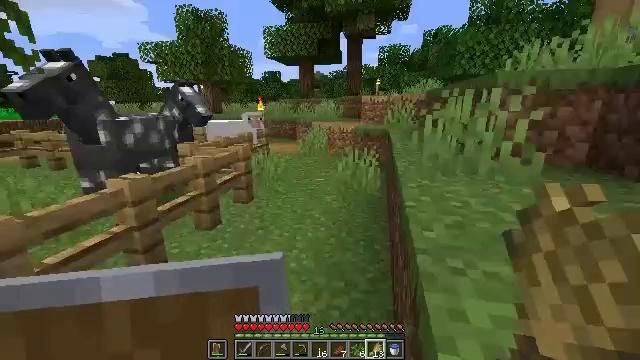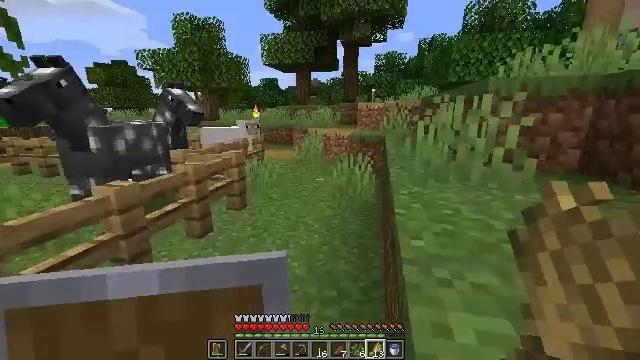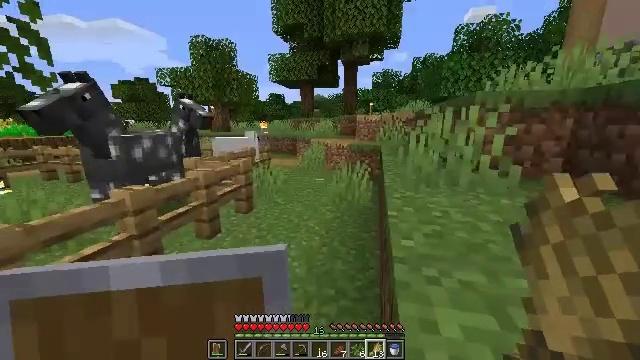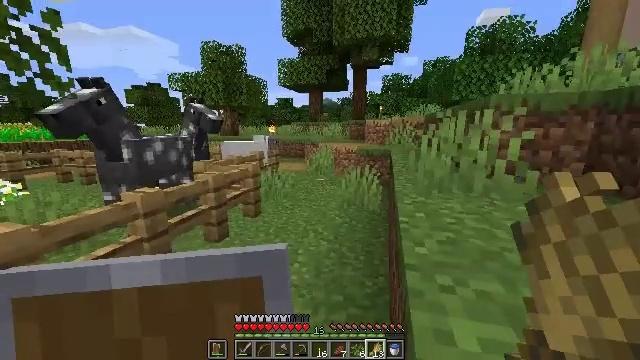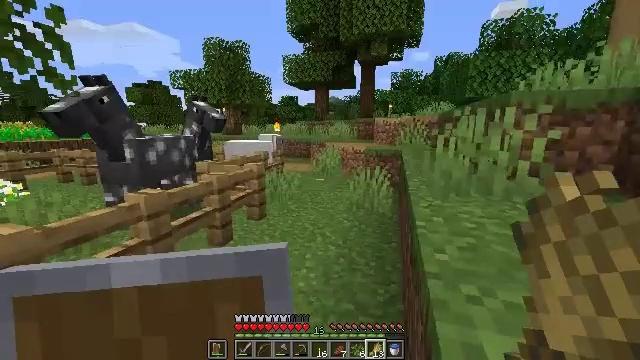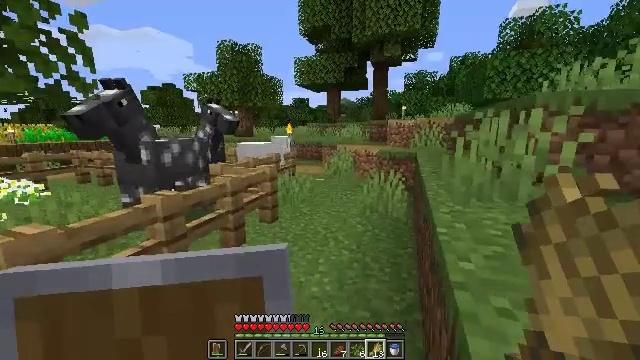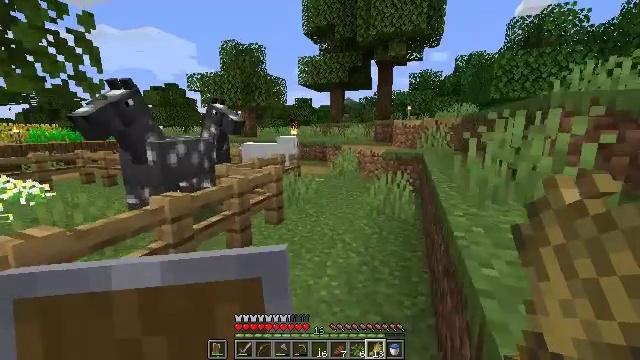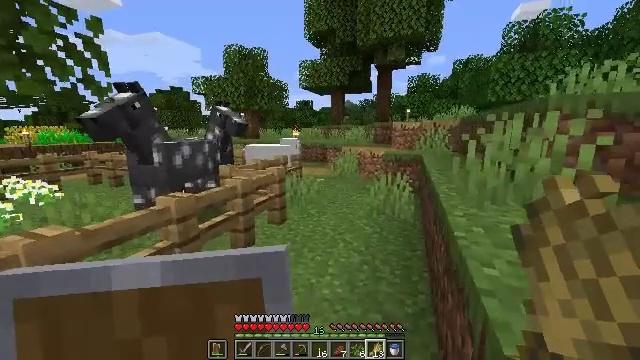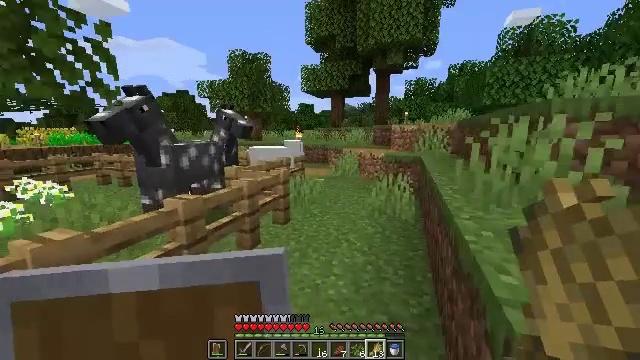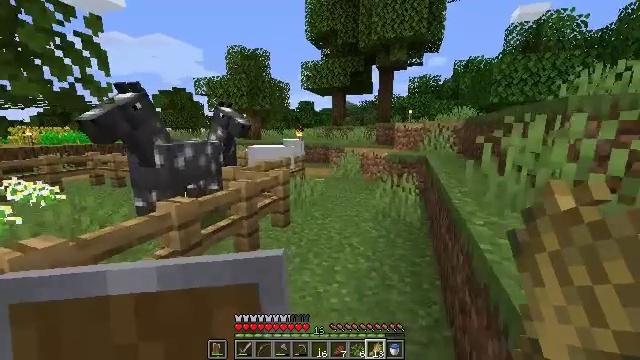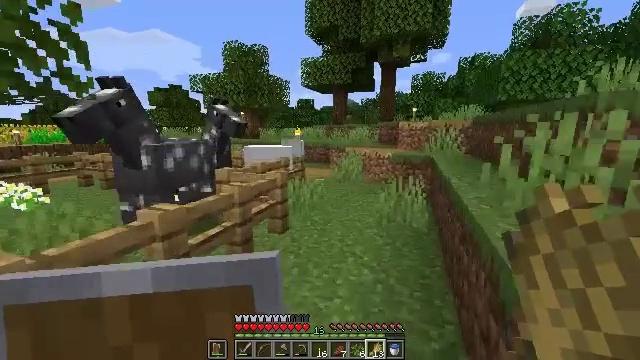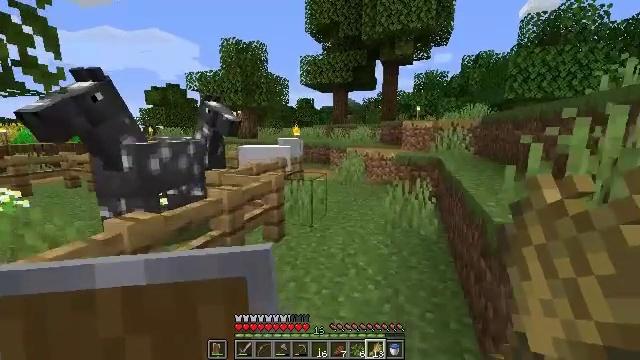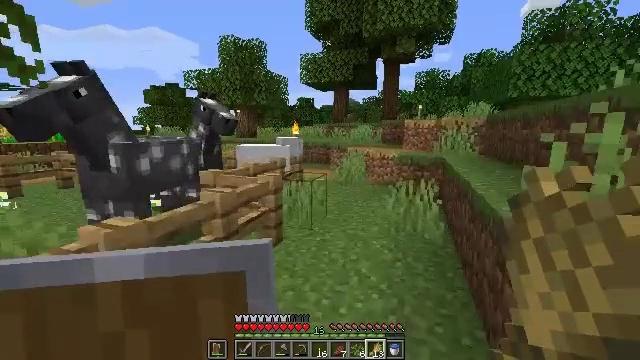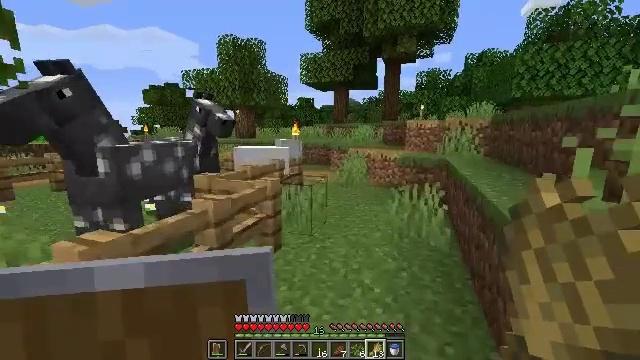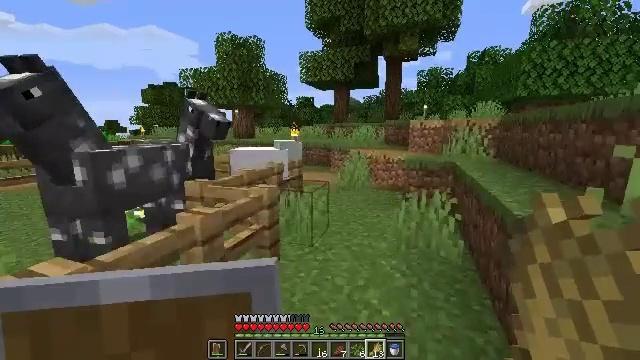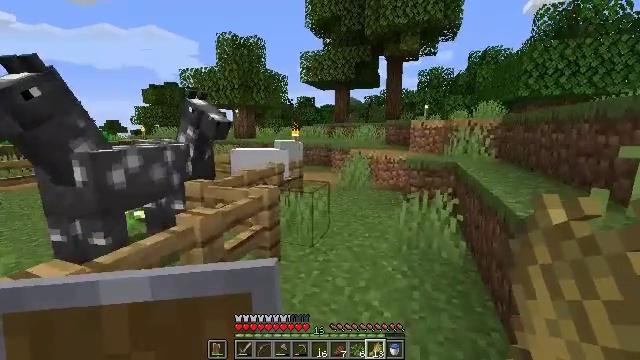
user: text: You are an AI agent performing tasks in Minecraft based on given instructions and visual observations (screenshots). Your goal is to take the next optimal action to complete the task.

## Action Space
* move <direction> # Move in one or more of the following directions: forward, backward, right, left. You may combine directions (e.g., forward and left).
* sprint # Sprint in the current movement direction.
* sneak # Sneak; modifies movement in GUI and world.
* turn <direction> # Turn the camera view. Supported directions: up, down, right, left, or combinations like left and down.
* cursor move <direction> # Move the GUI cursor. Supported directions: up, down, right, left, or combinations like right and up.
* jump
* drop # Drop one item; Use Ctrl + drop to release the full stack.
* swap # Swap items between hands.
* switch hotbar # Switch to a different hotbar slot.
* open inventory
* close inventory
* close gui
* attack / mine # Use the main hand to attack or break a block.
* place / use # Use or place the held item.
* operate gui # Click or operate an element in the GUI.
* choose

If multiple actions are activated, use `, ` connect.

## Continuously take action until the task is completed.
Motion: motion action
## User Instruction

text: Cut down the sugar cane stalks.
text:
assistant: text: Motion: move forward, sprint, turn up
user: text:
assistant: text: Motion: move forward, sprint, turn up
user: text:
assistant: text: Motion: move forward, sprint, turn left and up
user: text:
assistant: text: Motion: move forward, turn left
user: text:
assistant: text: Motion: move forward, turn left
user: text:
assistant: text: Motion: move forward
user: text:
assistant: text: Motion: move forward
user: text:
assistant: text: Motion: move forward
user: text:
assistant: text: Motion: move forward
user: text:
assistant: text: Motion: move forward
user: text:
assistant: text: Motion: move forward
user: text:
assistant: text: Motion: move forward
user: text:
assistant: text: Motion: move forward
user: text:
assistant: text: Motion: move forward
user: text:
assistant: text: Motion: move forward
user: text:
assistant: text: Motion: move forward, sprint
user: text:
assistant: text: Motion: move forward, sprint
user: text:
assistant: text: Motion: move forward, sprint
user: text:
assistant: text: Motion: move forward
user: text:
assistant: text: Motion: move forward and move right, turn left
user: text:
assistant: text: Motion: move forward and move right, turn left
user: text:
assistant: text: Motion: move forward and move right, turn left
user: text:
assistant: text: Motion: move forward and move right, turn left
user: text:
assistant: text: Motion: move forward and move right, turn left
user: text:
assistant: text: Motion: move forward and move right, turn left
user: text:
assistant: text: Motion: move forward and move right, turn left
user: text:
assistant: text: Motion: move forward and move right, turn left
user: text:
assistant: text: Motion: move forward and move right, turn left
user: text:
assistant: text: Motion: move forward and move right, turn left
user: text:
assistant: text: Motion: move forward and move right, turn left